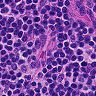
Metastatic tissue present: no